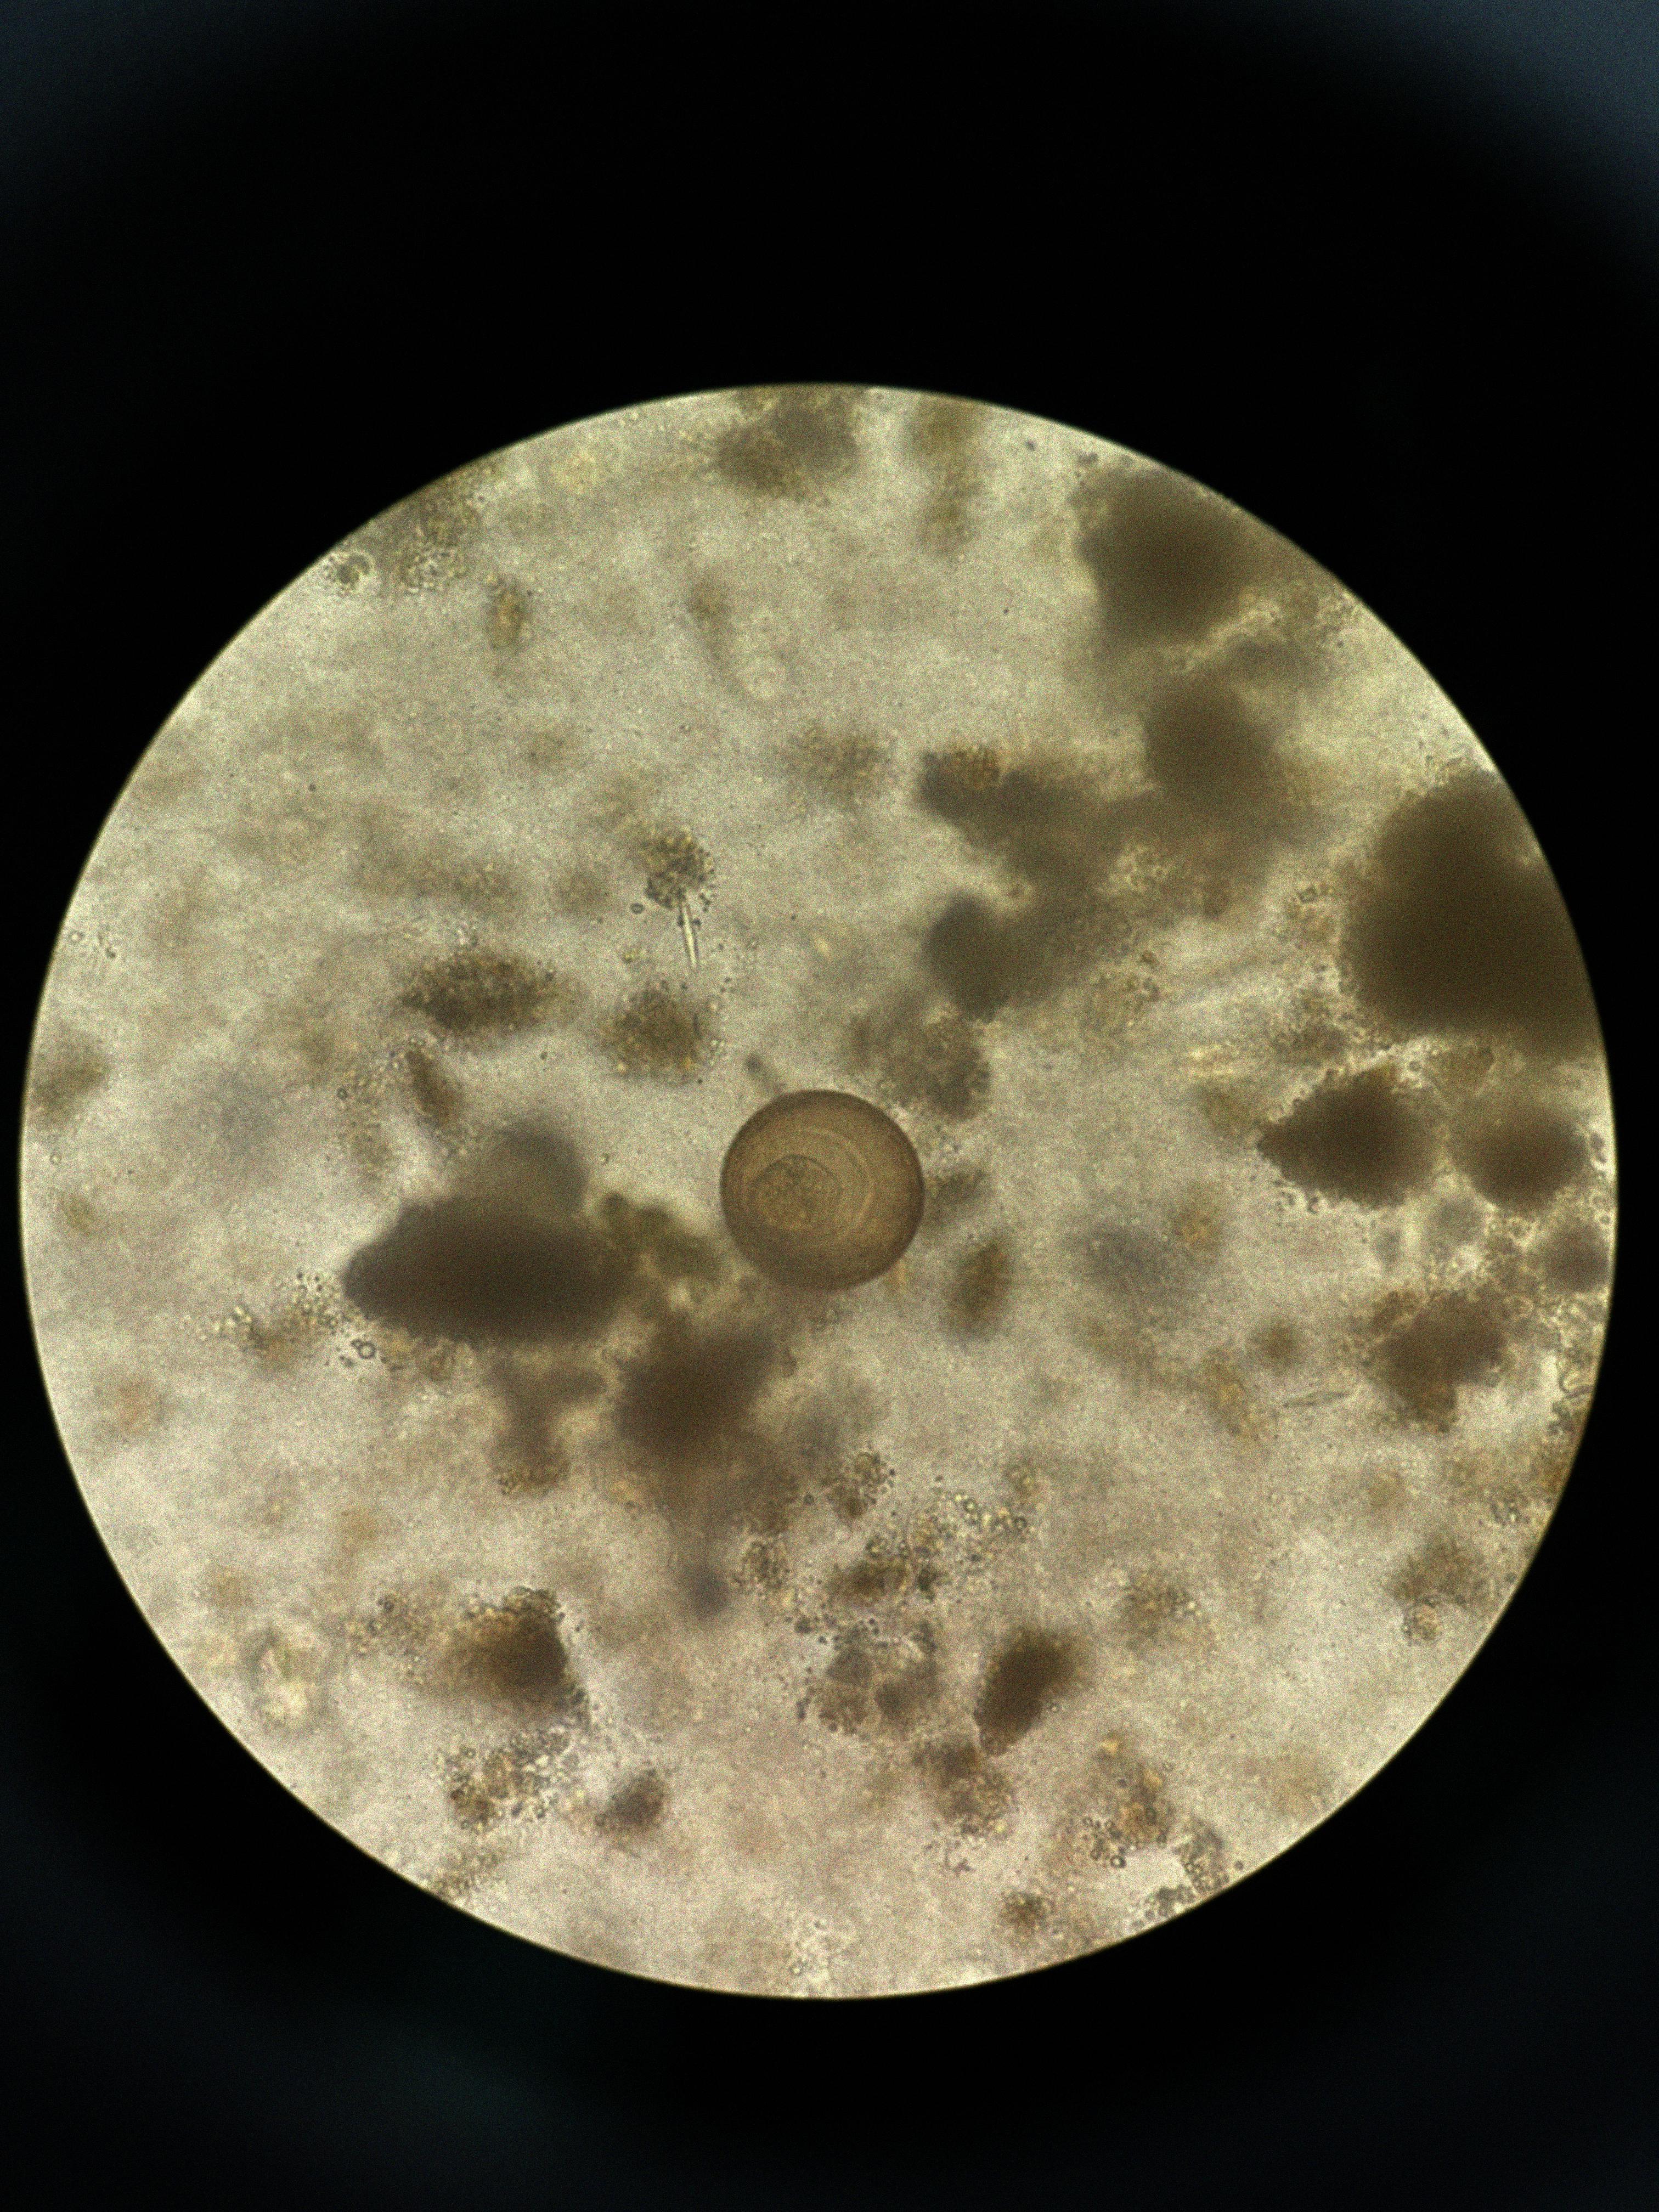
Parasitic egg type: Hymenolepis diminuta